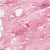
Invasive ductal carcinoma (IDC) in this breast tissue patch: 0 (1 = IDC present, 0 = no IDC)